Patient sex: F
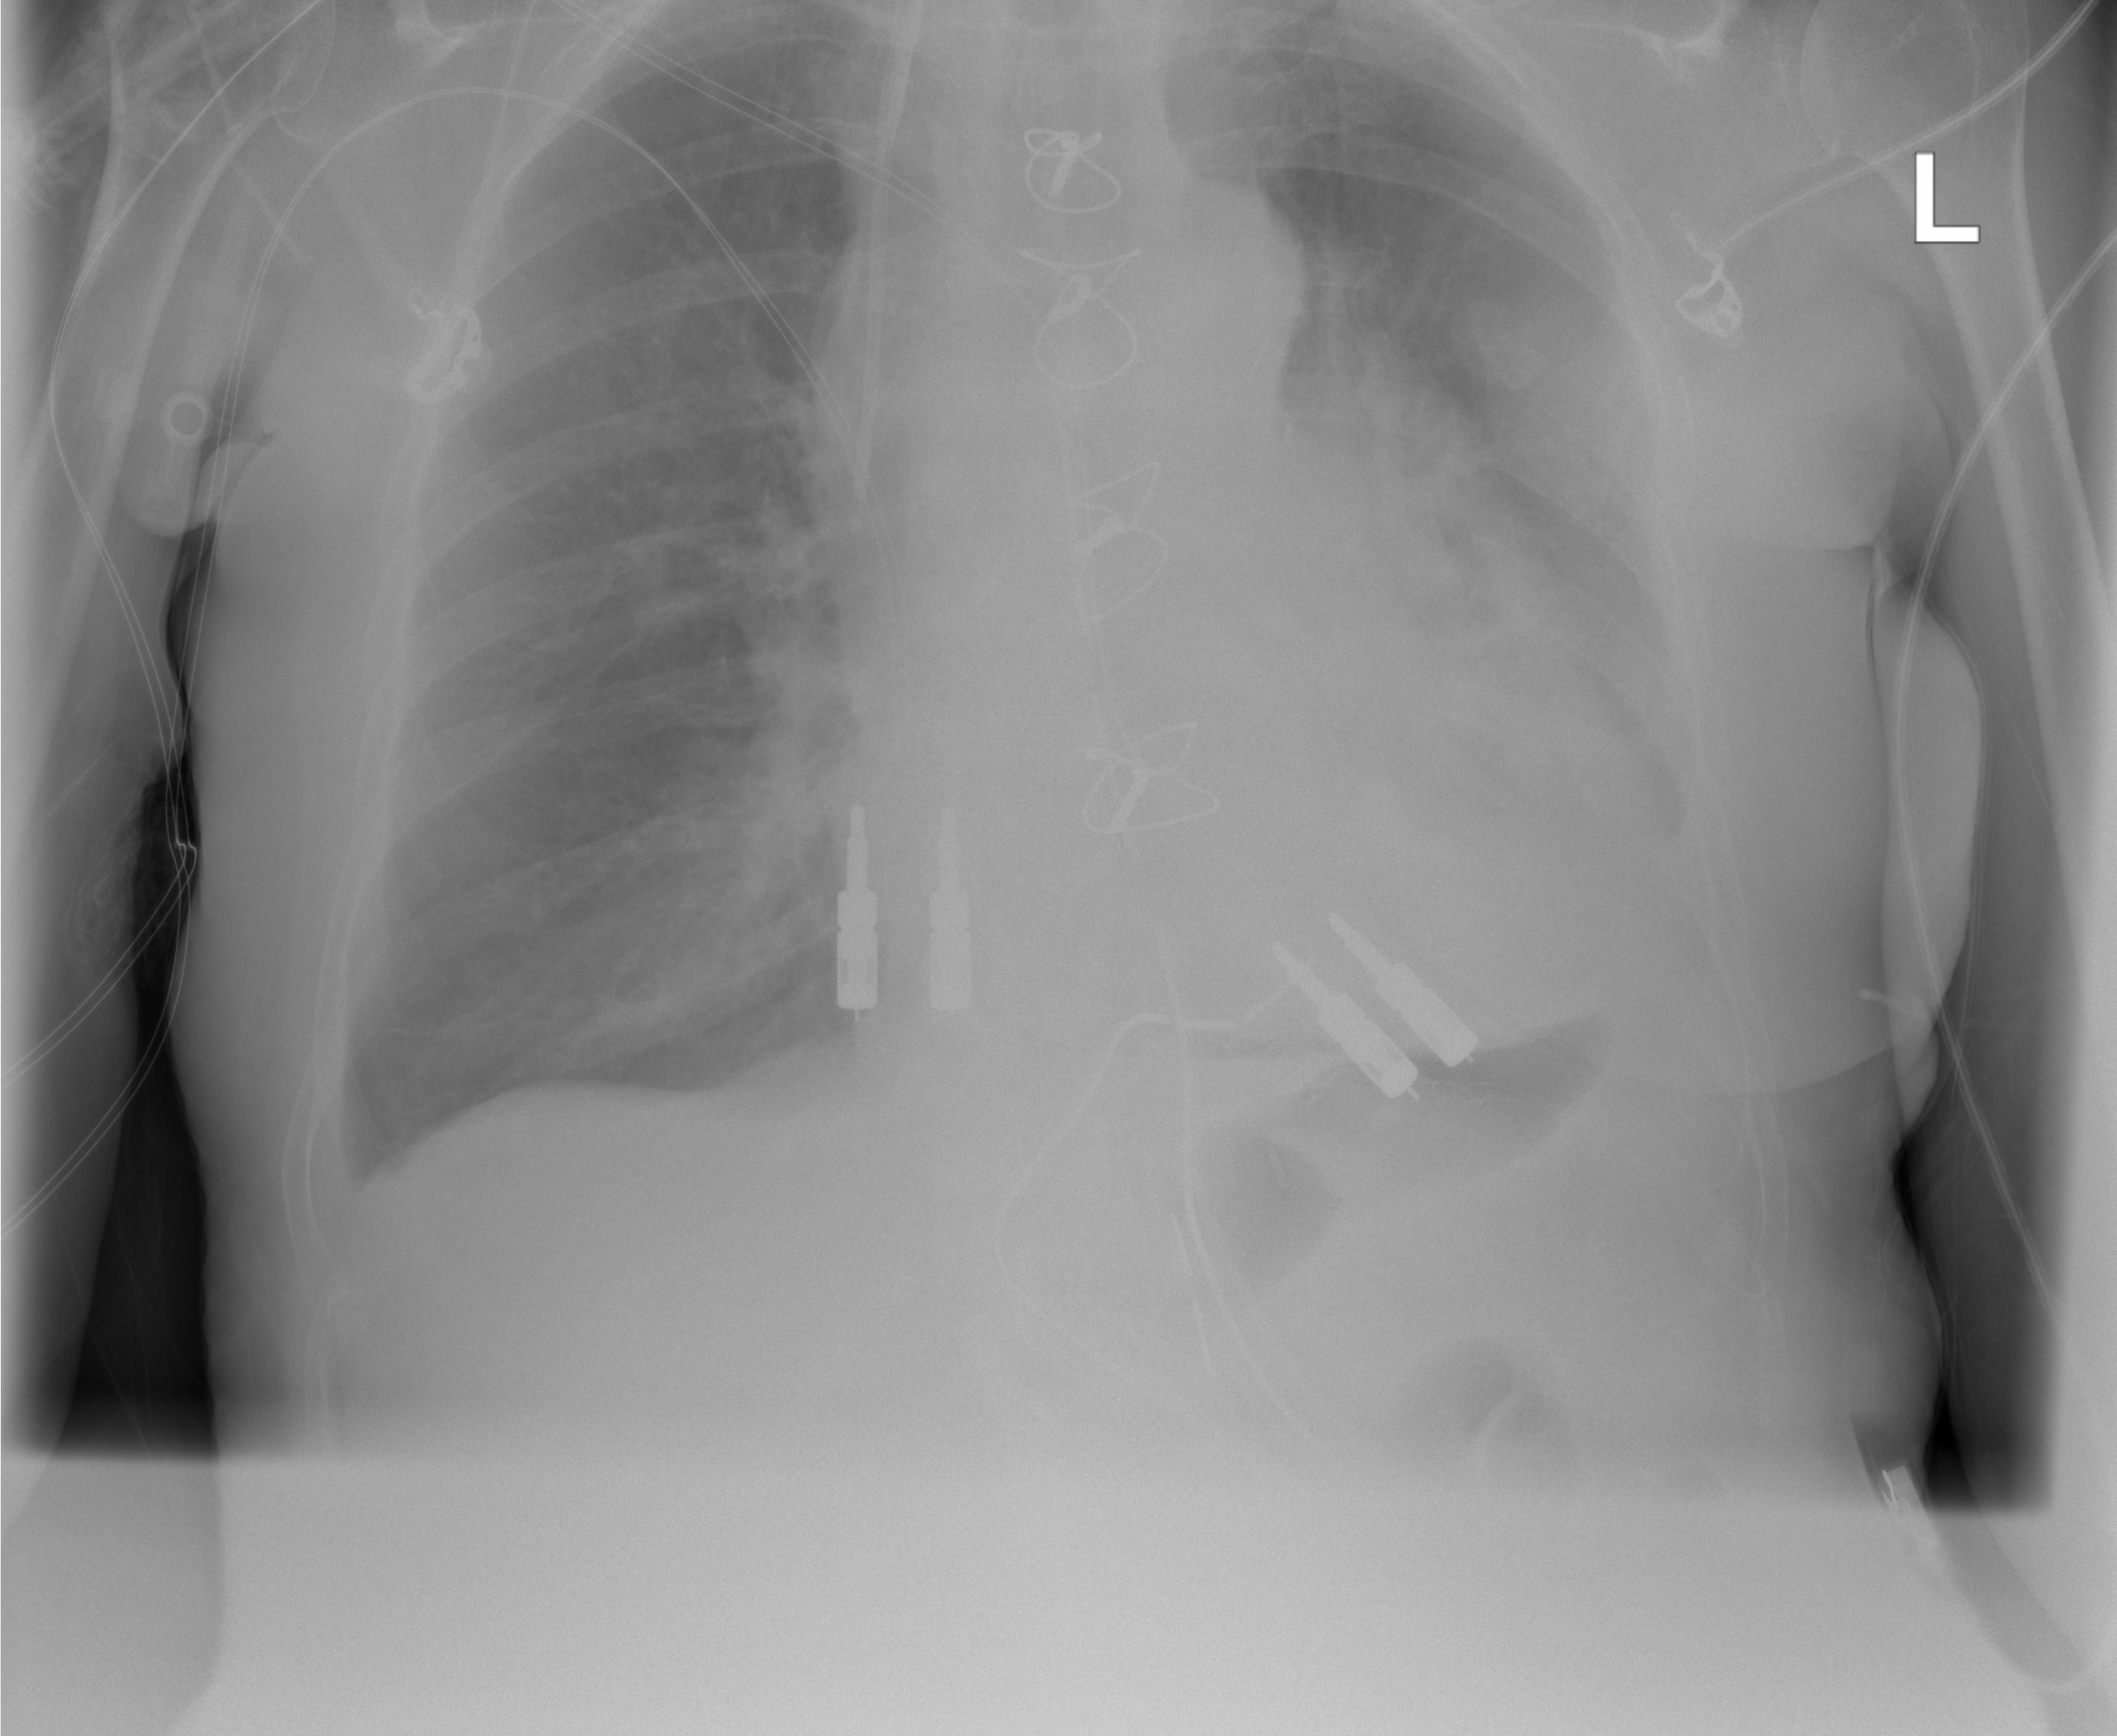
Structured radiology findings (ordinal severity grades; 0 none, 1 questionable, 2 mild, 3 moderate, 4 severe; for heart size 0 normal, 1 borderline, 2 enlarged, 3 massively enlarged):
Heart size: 2
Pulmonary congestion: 1
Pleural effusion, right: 0
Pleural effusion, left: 3
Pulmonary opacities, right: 0
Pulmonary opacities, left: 2
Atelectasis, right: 0
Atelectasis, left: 3